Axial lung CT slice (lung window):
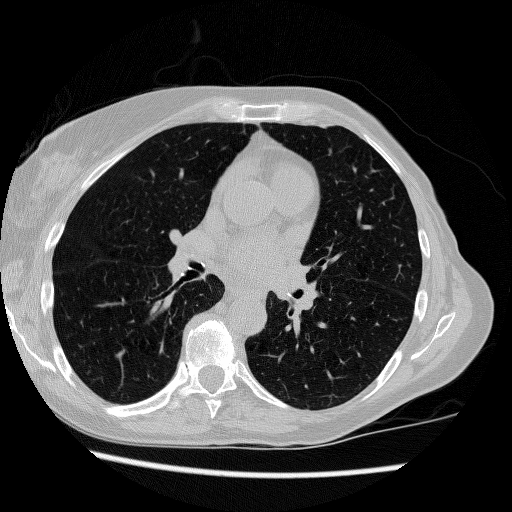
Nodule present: no